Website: ulta-beauty
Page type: address-validator
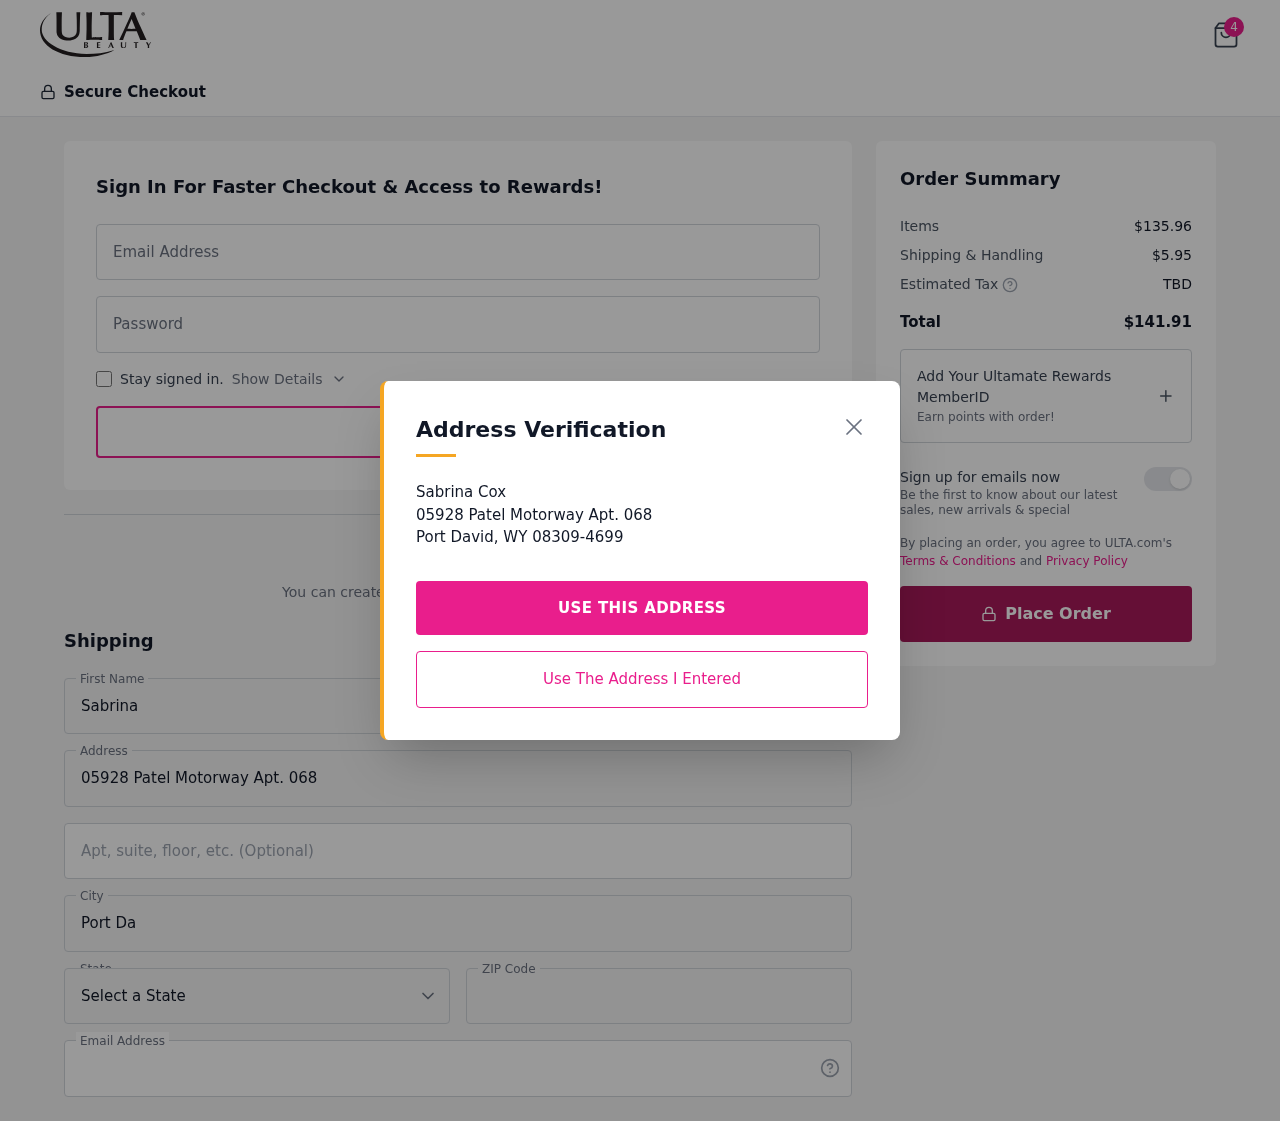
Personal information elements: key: PII_CITY
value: Port David
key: PII_EMAIL
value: sabrina_cox@yahoo.com
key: PII_FIRSTNAME
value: Sabrina
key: PII_LASTNAME
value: Cox
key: PII_POSTCODE
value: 08309
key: PII_STATE_ABBR
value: WY
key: PII_STREET
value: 05928 Patel Motorway Apt. 068
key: PII_STREET2
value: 05928 Patel Motorway Apt. 068
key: PII_FULLNAME2
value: Sabrina Cox
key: PII_CITY2
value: Port David
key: PII_STATE_ABBR2
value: WY
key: PII_POSTCODE_FULL
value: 08309
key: PII_POSTCODE_EXT
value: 4699
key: PII_POSTCODE_NUMERIC
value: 8309
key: PII_POSTCODE_EXT_NUMERIC
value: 4699
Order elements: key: ORDER_NUM_ITEMS
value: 4
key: ORDER_SUBTOTAL
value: $135.96
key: ORDER_SHIPPING_COST
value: $5.95
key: ORDER_TOTAL
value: $141.91